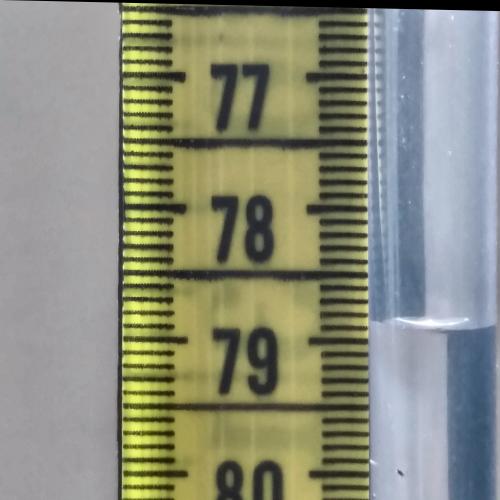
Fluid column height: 78.9 cm